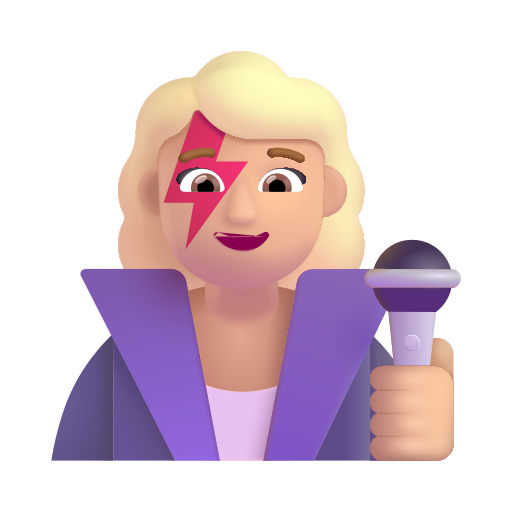
woman singer color  light